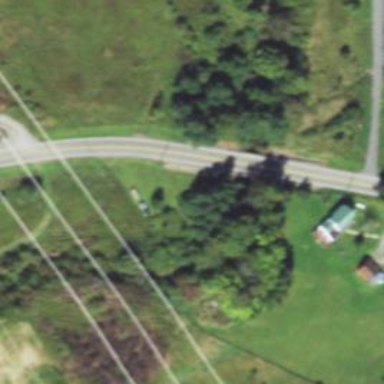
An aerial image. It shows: Tertiary road.